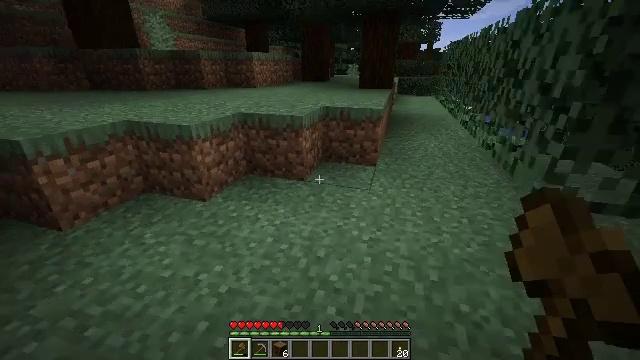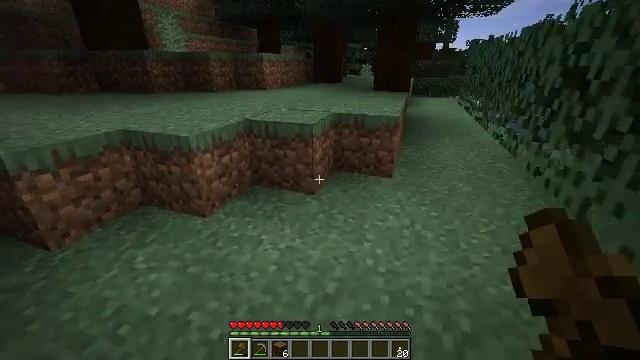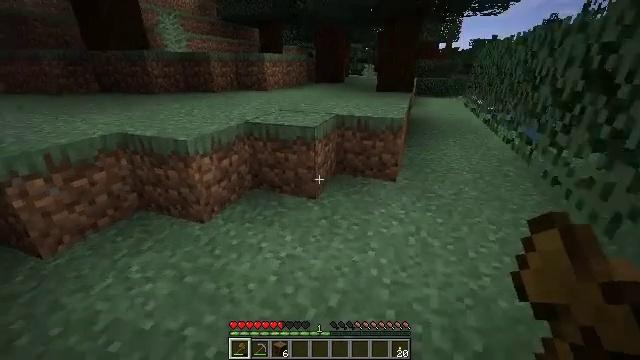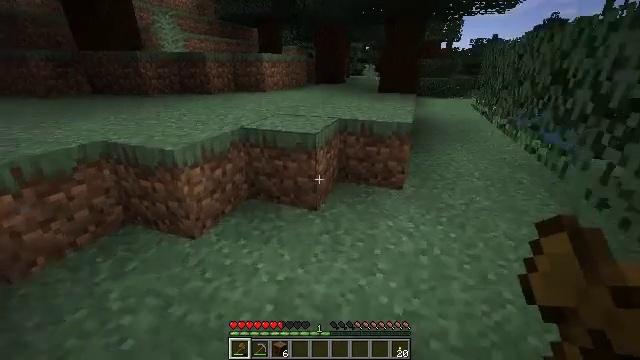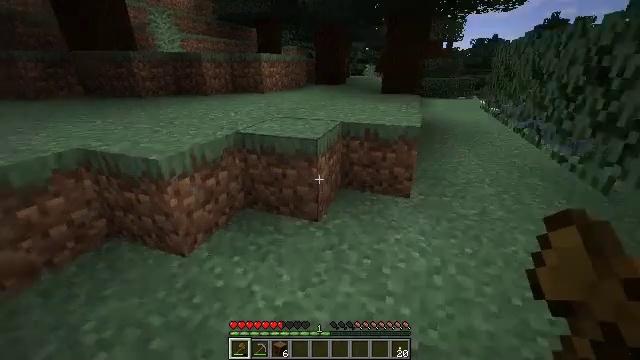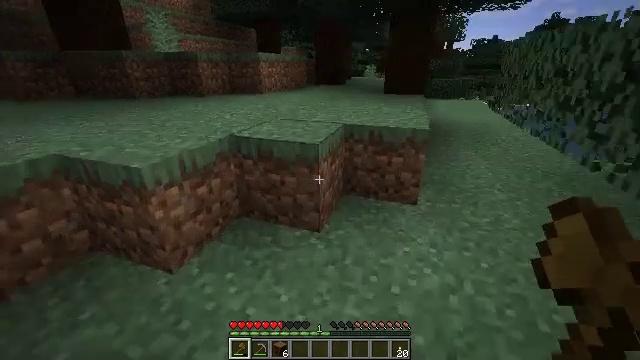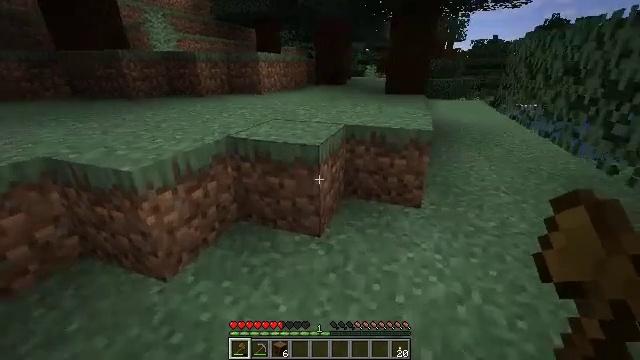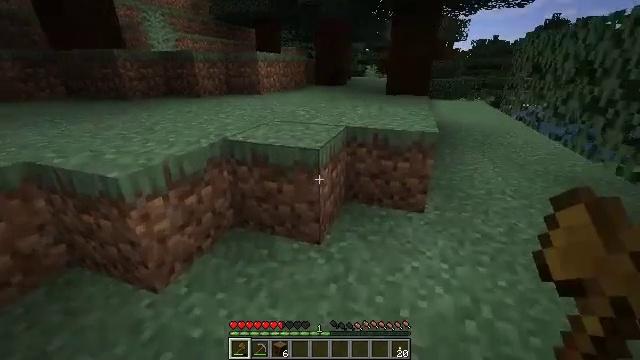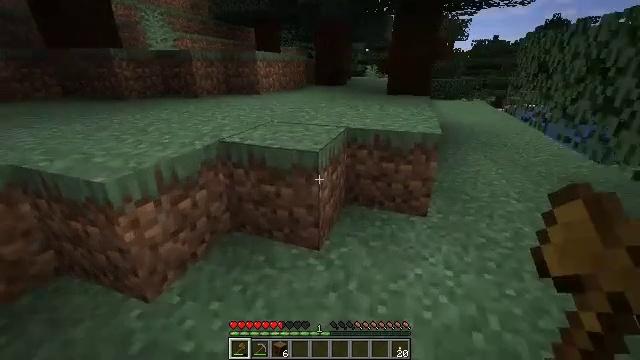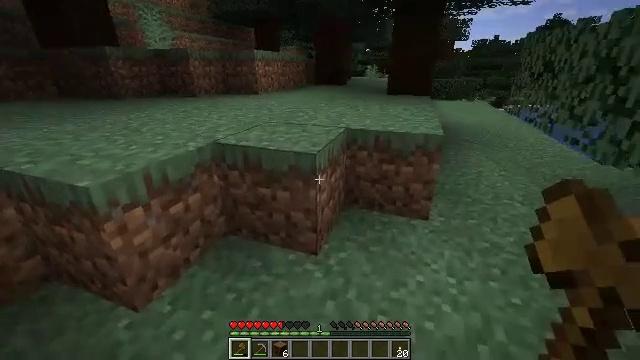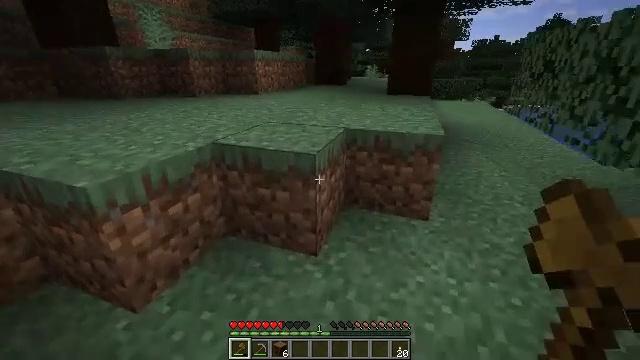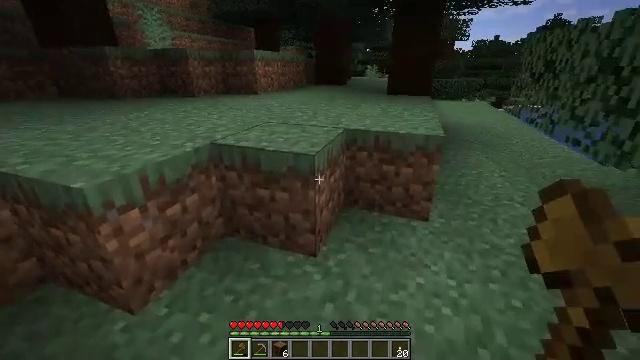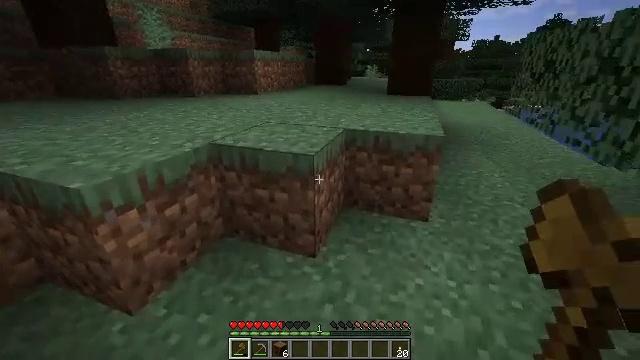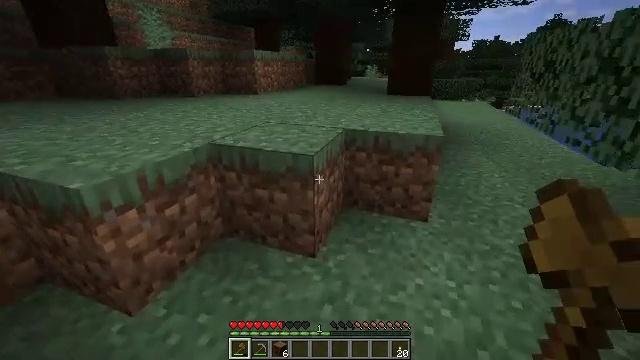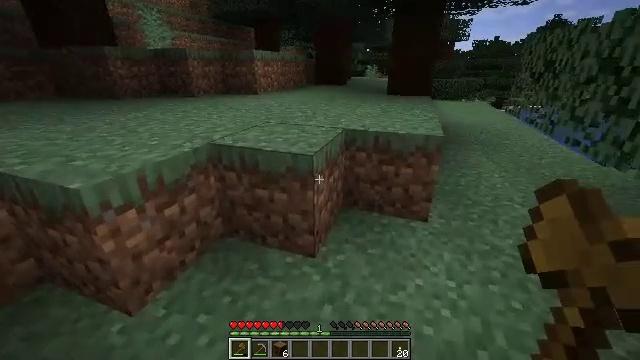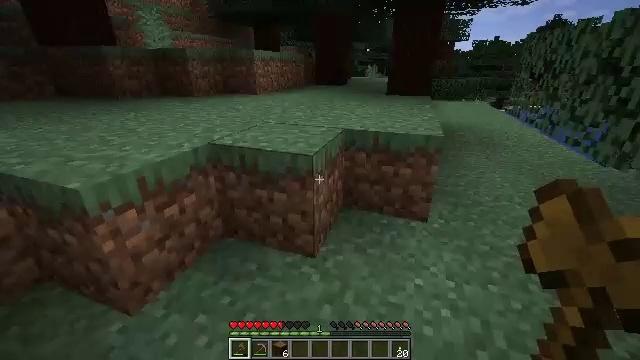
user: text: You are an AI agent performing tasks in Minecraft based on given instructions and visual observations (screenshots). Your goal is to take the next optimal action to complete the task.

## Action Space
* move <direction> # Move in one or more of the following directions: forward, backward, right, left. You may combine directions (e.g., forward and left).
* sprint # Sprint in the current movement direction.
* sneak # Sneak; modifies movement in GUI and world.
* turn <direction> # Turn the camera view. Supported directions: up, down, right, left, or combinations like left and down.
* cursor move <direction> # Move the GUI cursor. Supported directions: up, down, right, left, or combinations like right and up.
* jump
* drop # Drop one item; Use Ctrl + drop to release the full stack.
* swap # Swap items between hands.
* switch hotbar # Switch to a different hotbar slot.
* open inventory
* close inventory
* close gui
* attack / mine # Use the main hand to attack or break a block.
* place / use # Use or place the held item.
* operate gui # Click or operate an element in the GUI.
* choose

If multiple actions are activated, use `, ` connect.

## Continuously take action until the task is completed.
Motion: motion action
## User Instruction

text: Hunt a salmon.
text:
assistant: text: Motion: move forward, turn left
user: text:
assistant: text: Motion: move forward
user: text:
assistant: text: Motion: move forward
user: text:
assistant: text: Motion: move forward
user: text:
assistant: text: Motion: move forward
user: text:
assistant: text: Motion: move forward
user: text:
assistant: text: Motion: no_op
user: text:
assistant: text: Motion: no_op
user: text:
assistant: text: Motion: no_op
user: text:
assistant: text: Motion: no_op
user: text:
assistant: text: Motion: no_op
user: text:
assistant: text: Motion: no_op
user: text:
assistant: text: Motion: no_op
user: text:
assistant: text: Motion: no_op
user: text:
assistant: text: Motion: no_op
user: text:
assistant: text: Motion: no_op
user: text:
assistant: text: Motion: no_op
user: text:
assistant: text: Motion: no_op
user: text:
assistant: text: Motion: no_op
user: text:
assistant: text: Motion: no_op
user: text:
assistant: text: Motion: no_op
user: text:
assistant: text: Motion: no_op
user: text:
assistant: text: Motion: no_op
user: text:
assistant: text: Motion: no_op
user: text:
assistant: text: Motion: no_op
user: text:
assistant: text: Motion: no_op
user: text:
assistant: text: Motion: no_op
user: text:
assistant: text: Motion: no_op
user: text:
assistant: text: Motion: no_op
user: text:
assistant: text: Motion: no_op